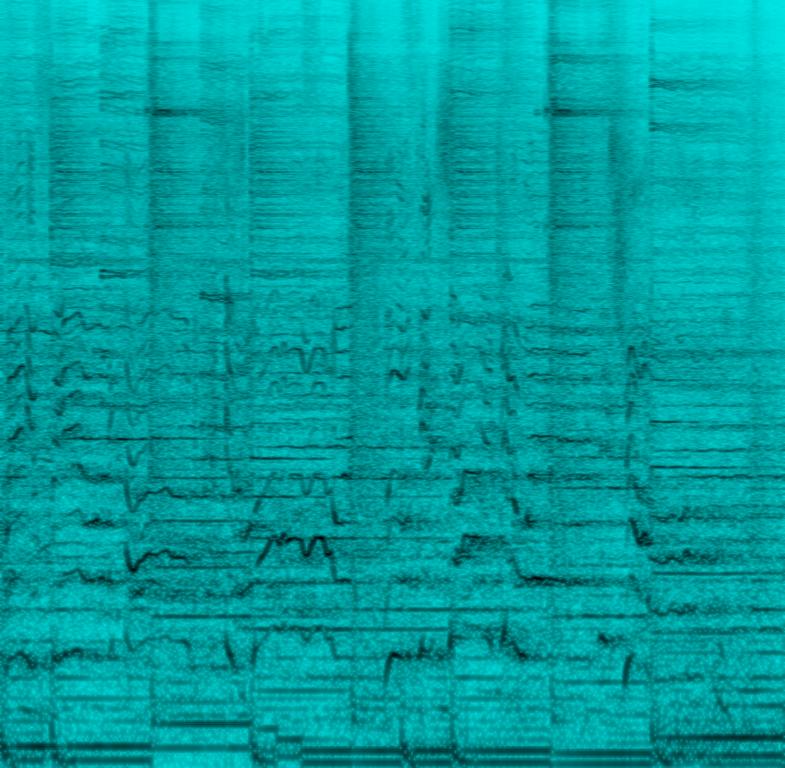
The low quality recording features a live performance of a pop song that consists of a passionate female vocal, alongside harmonizing background female vocals singing over synth pad chords, punchy kick and snare hits, shimmering cymbals, claps, mellow bells melody and smooth bass. It sounds emotional and passionate.